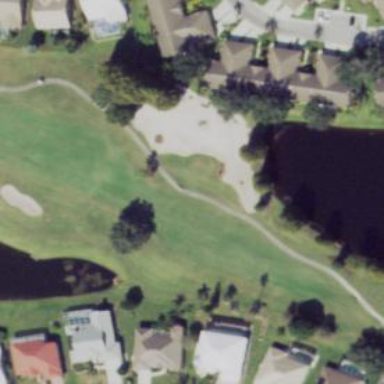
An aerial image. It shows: Bunker on golf course.